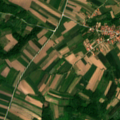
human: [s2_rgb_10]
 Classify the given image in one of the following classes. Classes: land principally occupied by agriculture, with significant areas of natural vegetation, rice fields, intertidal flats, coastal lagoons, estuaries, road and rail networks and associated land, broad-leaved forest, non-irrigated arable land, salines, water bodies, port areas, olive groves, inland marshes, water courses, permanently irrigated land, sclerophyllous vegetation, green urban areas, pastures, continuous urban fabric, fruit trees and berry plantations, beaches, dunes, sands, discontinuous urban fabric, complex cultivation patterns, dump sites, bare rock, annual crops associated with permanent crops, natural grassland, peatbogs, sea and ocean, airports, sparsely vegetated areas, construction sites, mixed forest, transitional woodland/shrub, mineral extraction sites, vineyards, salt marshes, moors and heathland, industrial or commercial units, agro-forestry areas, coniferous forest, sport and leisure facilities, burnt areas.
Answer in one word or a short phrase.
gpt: discontinuous urban fabric, non-irrigated arable land, complex cultivation patterns, land principally occupied by agriculture, with significant areas of natural vegetation, broad-leaved forest